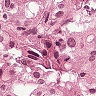
Metastatic tissue present: yes